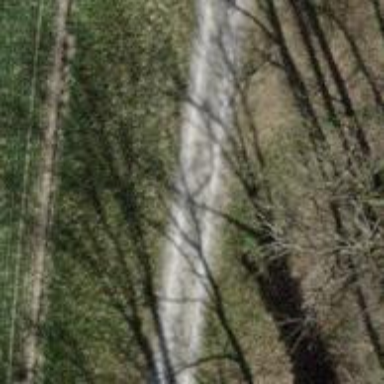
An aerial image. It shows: Ground path.